Question: Enabling post privacy gating in the Page's privacy settings allows creating of posts with separate Gating and Targeting.
Enable:

Post:
<URL>
Now I have been able to get news feed targeting to work through the api by specifying the param feed_targeting when <URL>.
However there is only one mention of Gating in the docs:
>
# Gating vs. Targeting
Gating a post is restricted to only language and country currently. This is different from news feed targeting because a gated post to a language or country will not show up to a user outside of the gating criteria. Using targeting, the post will be visible on the Page and only visible to those in the targeting segment of the Page. If a user shares a post, the user's friends will be able to see the post even if they are outside the targeting set.
Is is possible to set Gating through the API?
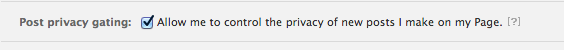
Answer: # IT IS POSSIBLE!
1. Make sure that gating is turned on for the page
2. Make sure that you use the page token not the user token.
3. Then when you create you're post with the api the targeting param will perform gating while the feed_targeting param will do news feed targeting.
Note: Gating only works for language and country.